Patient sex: M
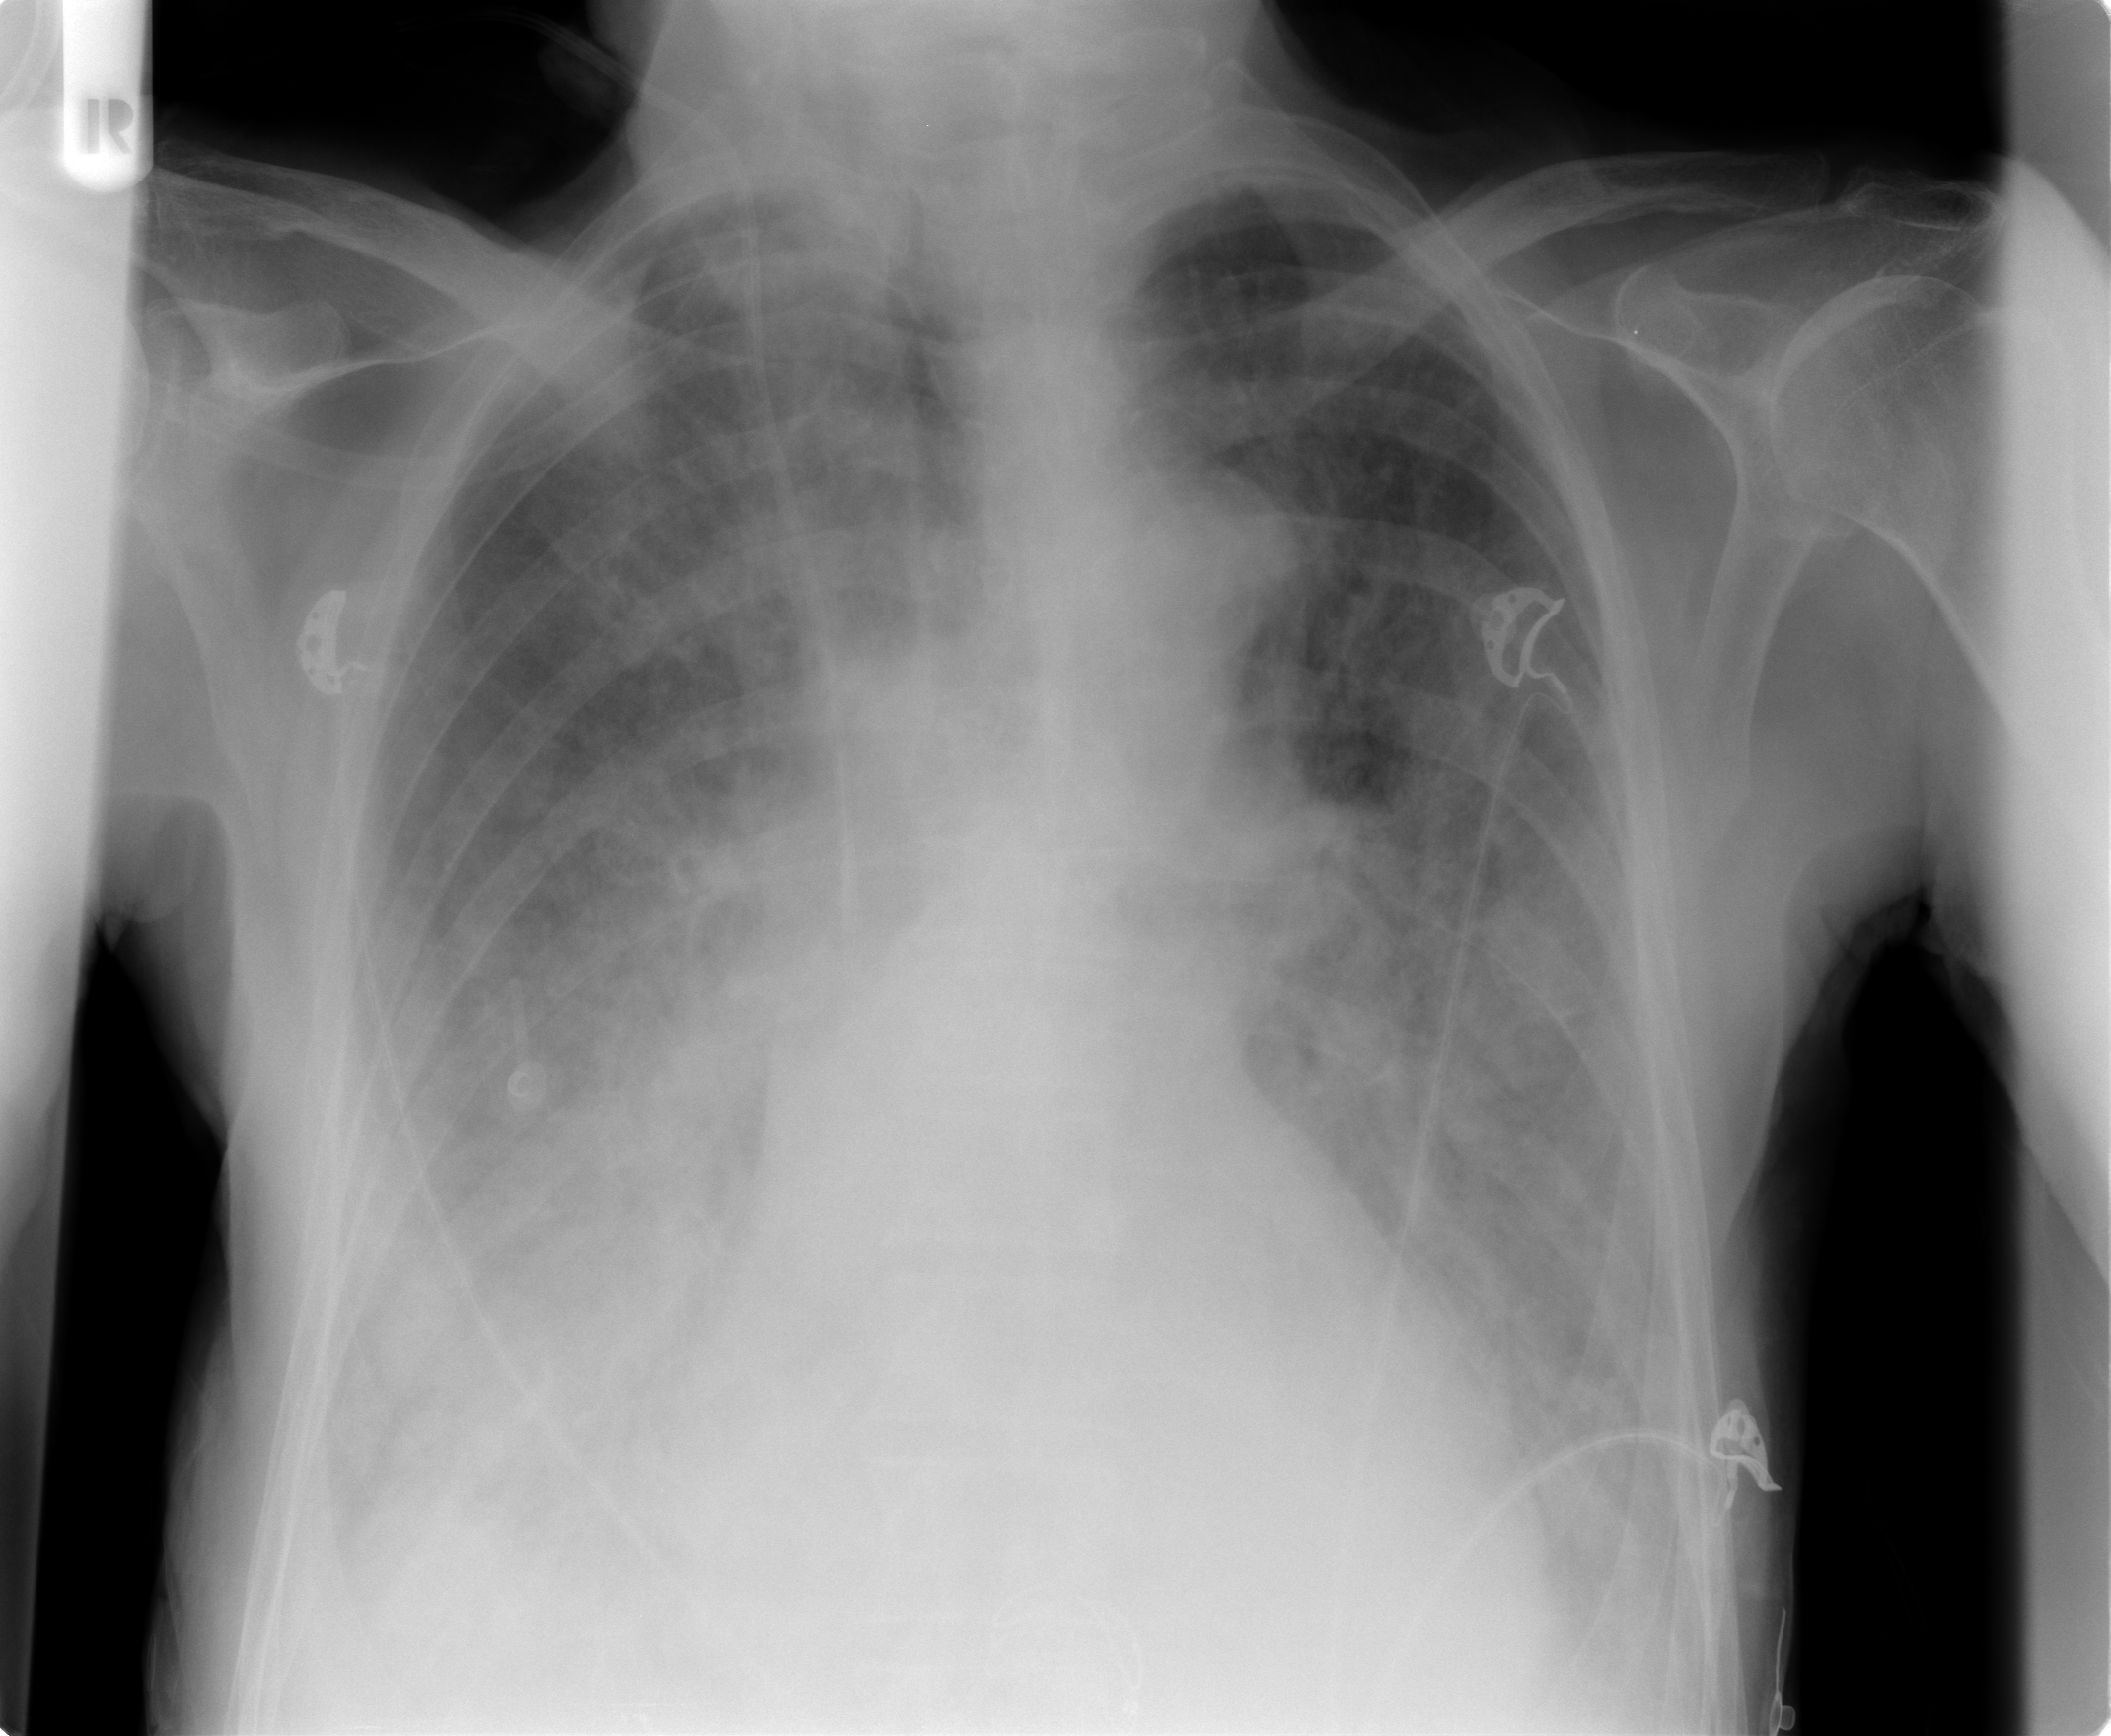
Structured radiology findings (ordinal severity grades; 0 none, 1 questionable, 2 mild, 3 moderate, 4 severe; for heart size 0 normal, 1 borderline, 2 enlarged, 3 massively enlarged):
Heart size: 0
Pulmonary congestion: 3
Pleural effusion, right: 3
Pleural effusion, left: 2
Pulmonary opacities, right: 4
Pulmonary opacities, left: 3
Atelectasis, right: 2
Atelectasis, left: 2